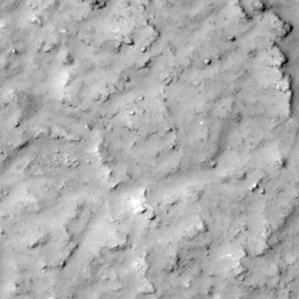
Label: non_frost